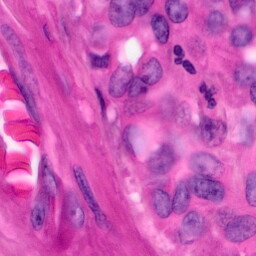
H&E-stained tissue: Pancreatic